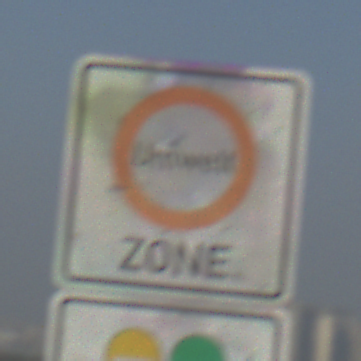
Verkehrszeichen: BeginnUmweltzone
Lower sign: FreistellungVomVerkehrsverbot2
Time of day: SunriseSunset
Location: Outdoor (Urban)
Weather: Clear
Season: NotSpecified
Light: Natural